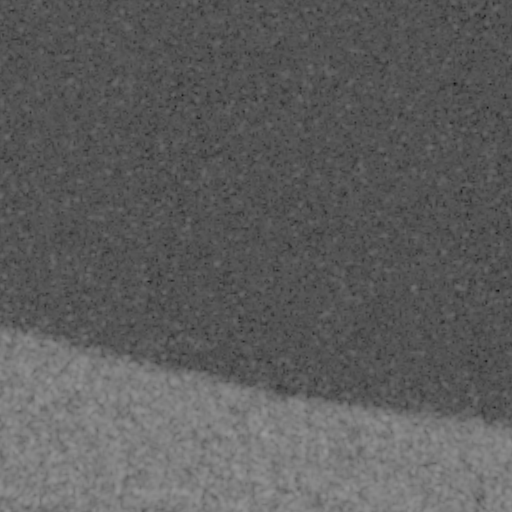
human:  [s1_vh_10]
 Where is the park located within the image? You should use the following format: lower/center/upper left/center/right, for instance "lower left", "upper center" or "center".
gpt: The park is located in the lower center of the image.
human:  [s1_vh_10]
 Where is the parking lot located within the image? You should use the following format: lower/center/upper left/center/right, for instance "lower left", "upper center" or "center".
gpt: The parking lot is located in the lower center of the image.
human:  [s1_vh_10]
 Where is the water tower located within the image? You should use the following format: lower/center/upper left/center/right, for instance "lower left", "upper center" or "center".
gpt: The water tower is located in the lower center of the image.
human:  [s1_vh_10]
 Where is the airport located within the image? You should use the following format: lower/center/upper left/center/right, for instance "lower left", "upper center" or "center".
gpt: There is no airport in the image.

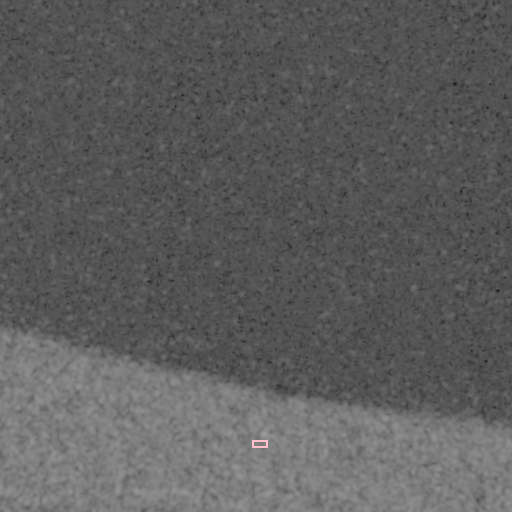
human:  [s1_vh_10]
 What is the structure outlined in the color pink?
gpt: The structure outlined in pink is a parking lot.
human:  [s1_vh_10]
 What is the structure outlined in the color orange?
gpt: There is no orange outline.